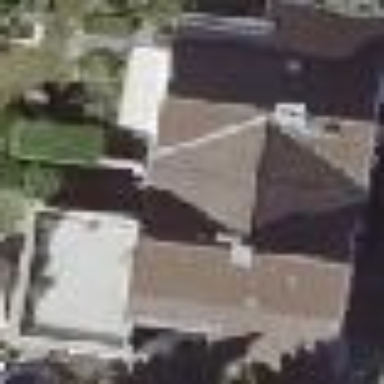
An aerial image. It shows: Semi-detached house with gabled roof.